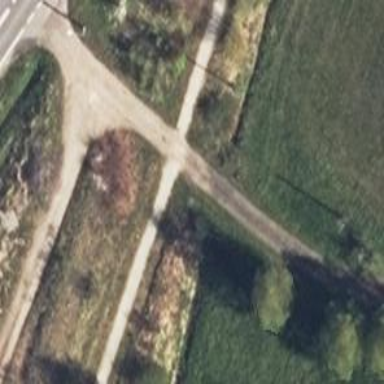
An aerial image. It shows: Compacted path next to abandoned railway.